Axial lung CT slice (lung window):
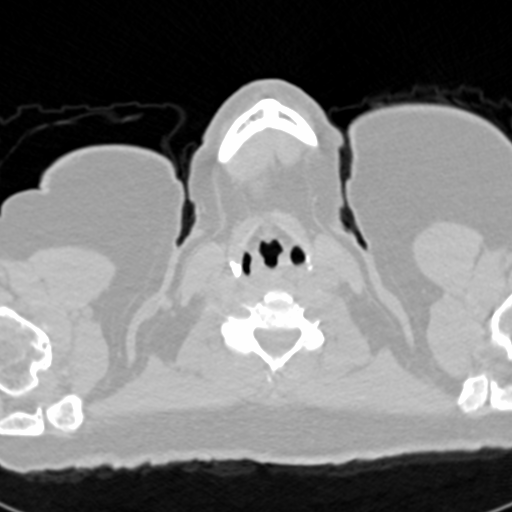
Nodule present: no